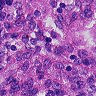
Metastatic tissue present: yes